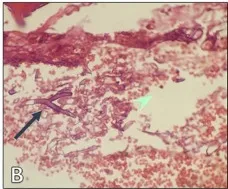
(C, D) Surface and reverse isolated colony after four days of incubation at 25 C.
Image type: pathology (h&e)